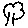
Label: tree